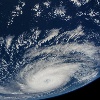
Label: cloud